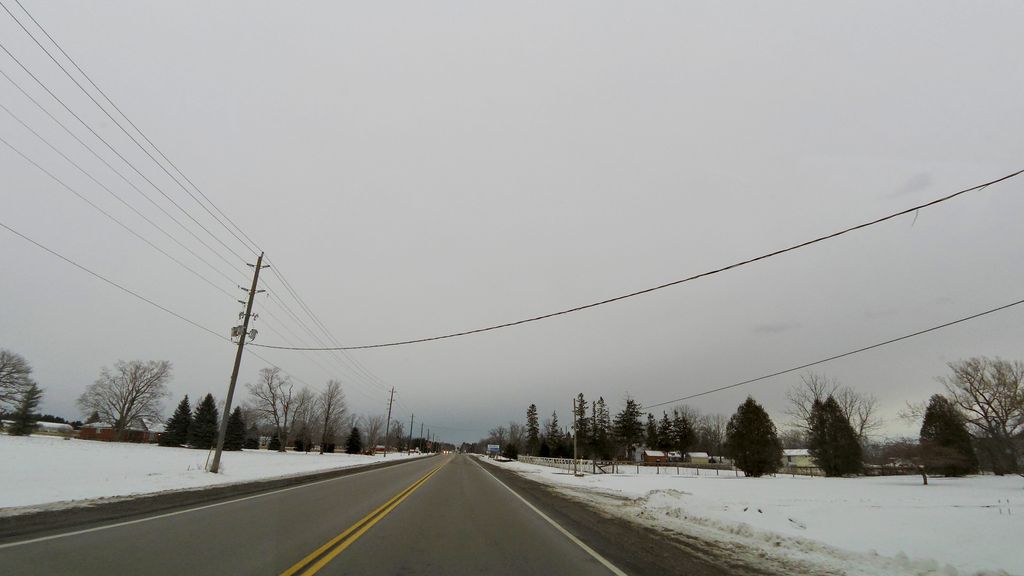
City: hamilton